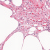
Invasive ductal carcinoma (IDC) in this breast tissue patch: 0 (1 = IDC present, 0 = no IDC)